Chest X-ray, PA view. Patient: 59 years old, sex M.
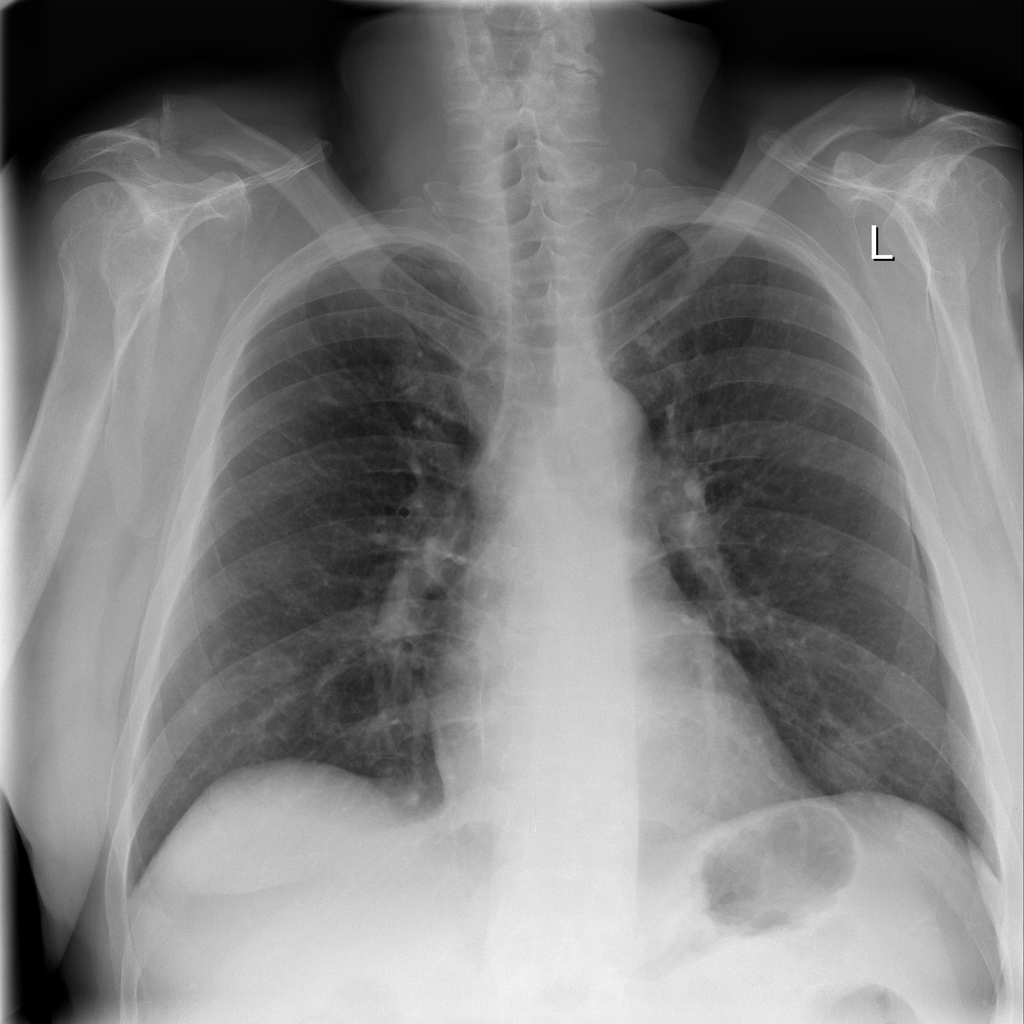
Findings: Infiltration